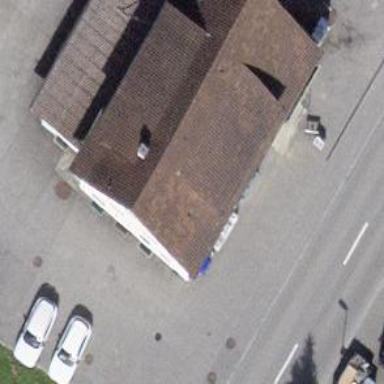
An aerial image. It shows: Post office.